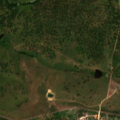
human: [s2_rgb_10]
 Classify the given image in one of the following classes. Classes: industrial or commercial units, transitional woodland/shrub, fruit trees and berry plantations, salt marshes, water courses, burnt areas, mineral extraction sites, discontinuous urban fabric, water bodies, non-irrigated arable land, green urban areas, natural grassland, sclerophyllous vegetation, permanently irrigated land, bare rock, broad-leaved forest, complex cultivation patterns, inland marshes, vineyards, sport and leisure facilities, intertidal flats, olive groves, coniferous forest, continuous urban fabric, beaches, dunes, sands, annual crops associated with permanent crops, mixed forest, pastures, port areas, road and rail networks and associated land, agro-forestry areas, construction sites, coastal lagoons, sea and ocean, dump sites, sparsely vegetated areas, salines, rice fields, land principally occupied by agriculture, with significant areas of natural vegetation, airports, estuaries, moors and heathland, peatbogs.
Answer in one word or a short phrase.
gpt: continuous urban fabric